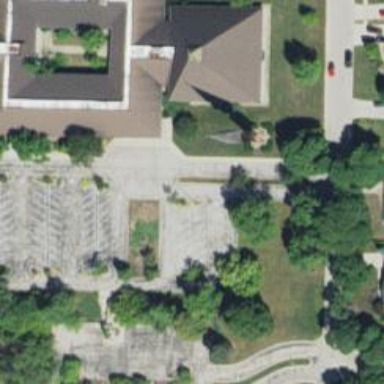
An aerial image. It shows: Building serving as place of worship.